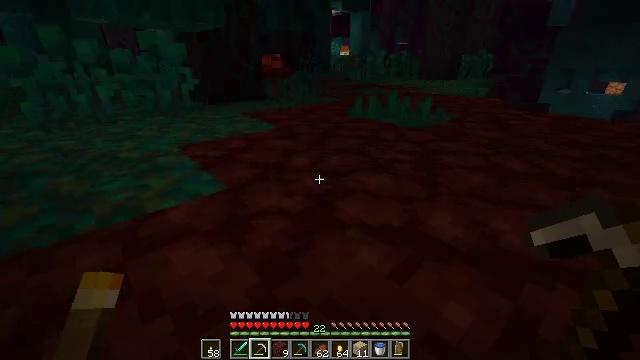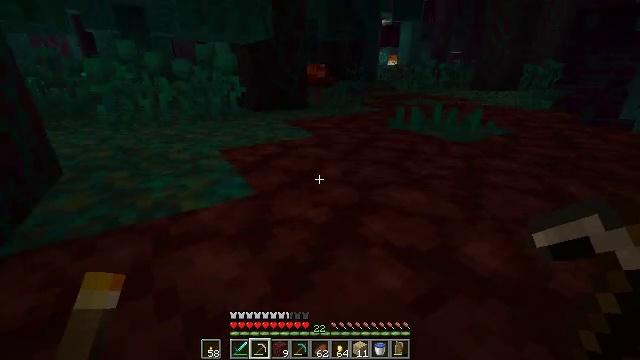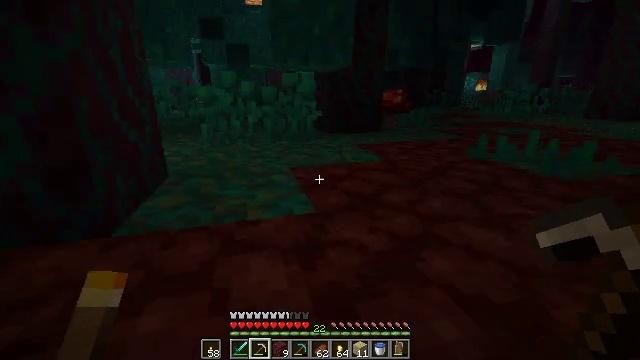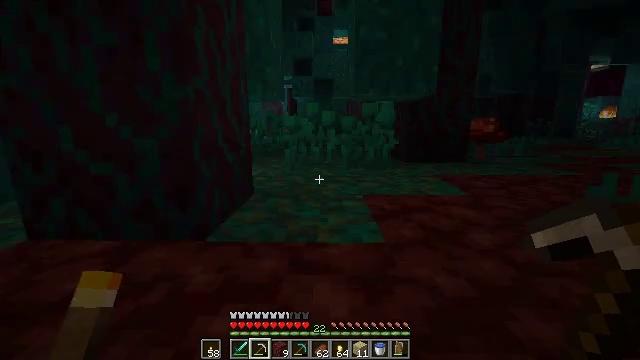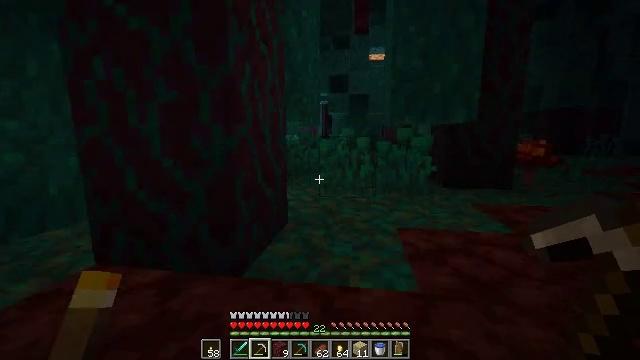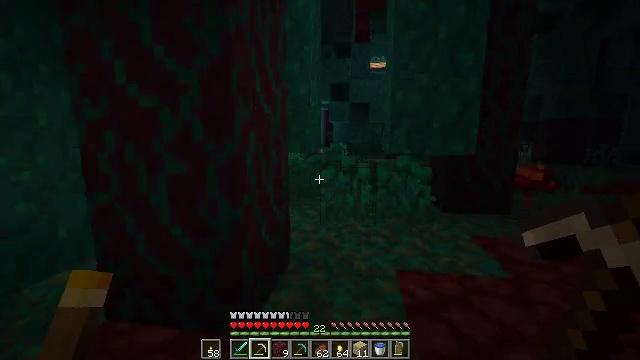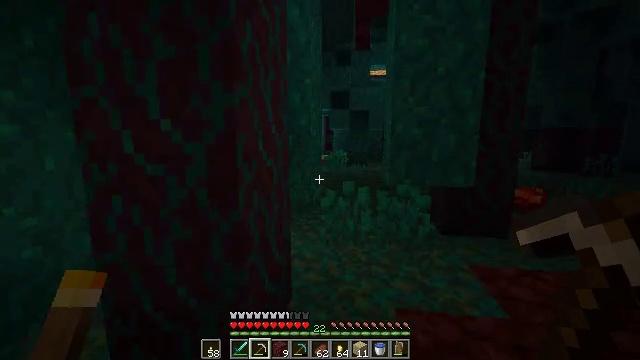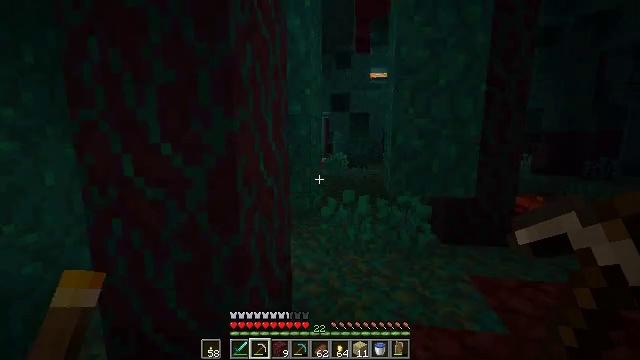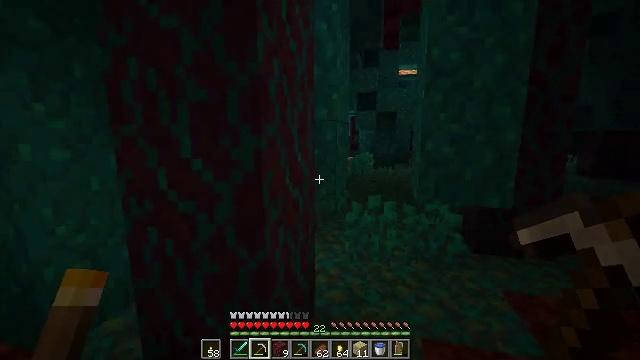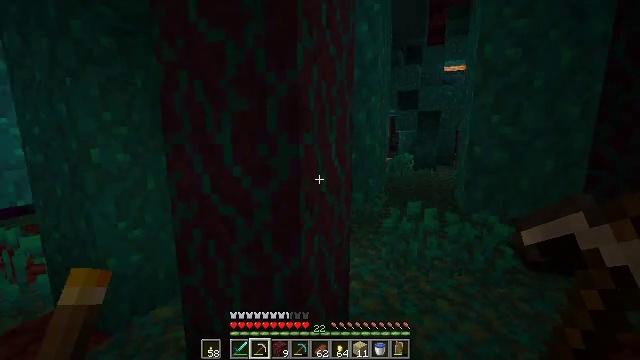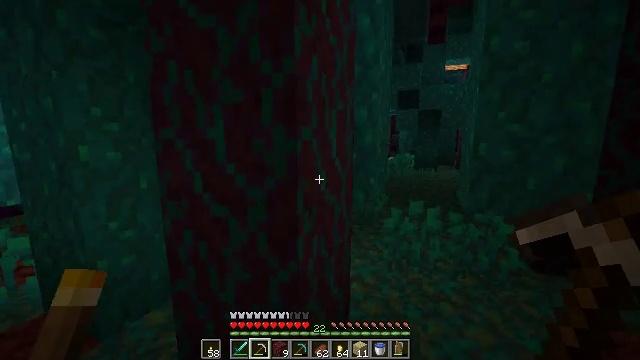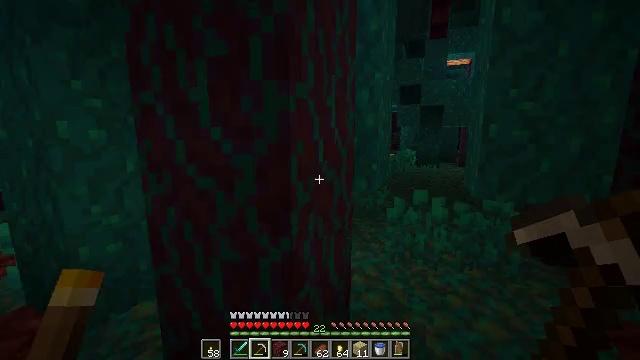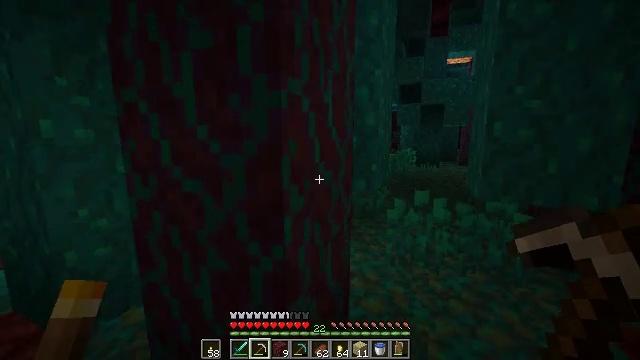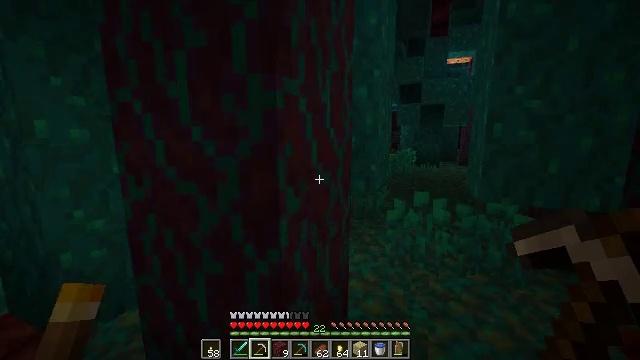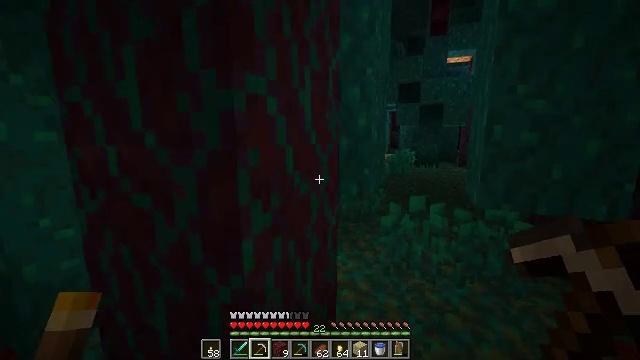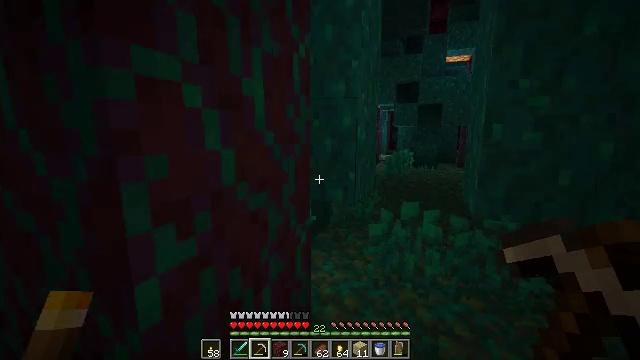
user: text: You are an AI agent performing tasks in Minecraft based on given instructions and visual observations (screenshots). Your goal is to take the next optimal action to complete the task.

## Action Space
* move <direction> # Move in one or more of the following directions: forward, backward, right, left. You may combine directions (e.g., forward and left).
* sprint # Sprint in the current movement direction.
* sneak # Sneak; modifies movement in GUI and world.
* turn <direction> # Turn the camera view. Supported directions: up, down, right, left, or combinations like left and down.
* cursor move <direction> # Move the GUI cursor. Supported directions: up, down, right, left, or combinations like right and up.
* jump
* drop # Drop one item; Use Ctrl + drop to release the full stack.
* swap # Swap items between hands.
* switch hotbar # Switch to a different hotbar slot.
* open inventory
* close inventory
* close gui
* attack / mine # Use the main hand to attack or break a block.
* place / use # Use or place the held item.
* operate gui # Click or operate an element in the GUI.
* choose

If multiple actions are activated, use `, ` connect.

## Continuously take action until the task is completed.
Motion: motion action
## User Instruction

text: Gather warped nylium from the ground.
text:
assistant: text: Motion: move forward, turn left and up
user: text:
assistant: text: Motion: move forward, turn left and up
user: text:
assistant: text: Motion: move forward, turn left and up
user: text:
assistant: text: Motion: move forward, turn left and up, jump
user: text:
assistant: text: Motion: move forward, jump
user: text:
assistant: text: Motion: move forward, jump
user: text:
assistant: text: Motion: move forward, jump
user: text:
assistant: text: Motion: move forward, turn left
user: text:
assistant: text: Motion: move forward, turn left
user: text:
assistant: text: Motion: move forward
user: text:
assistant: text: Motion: move forward and move right
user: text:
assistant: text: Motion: move forward and move right
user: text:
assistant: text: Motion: move forward and move right
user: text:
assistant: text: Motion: move forward and move right
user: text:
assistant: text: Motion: move forward
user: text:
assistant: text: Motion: move forward
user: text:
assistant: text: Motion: move forward
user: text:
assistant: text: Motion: move forward
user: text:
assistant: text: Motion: move forward and move right
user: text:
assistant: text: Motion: move forward and move right
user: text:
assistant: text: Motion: move forward
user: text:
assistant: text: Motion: move forward
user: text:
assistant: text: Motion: move forward
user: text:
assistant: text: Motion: move forward
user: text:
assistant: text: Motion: move forward
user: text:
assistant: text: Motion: move forward
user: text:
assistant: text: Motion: move forward and move right
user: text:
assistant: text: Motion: move forward and move right, turn down
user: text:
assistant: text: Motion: move forward and move right
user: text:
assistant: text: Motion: move forward and move right